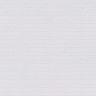
Metastatic tissue present: no